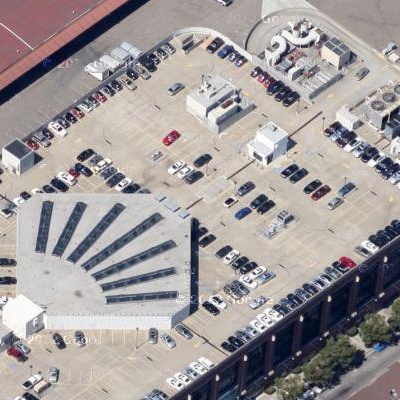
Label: gParking